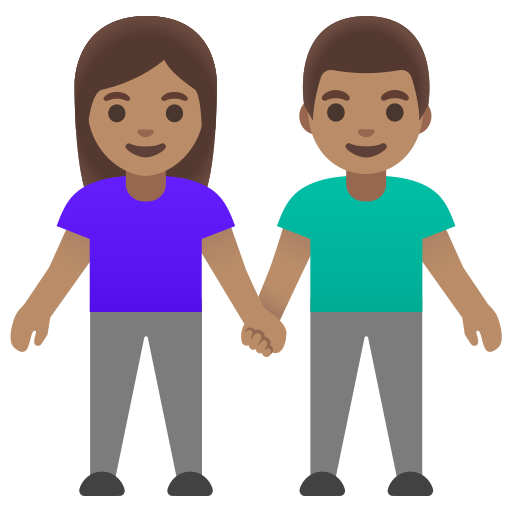
Emoji: 👫🏽